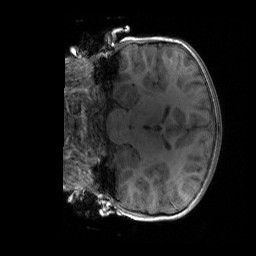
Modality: T1w
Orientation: coronal
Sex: male
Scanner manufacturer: siemens
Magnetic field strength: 3 T
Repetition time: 1.9 s
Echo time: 0.00243 s